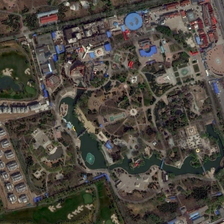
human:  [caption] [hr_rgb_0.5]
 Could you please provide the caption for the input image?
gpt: there is a park with an amusement park beside the street .

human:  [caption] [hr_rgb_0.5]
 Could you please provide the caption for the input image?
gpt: this is a park with green brook stretches through it surrounded by two row of houses .

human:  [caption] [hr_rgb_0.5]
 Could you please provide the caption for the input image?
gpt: the park with a lake in the corner is surrounded by roads .

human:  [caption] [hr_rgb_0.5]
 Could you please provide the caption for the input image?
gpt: the park with some recreation facilities and an arc lake is at the coner of the road .

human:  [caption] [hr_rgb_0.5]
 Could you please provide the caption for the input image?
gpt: many buildings and some green trees are in a park with a pond .